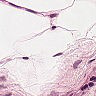
Metastatic tissue present: no